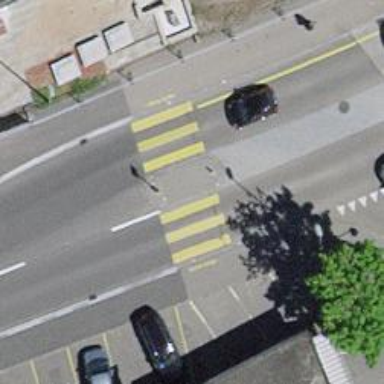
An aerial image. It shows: Zebra crossing on the road.